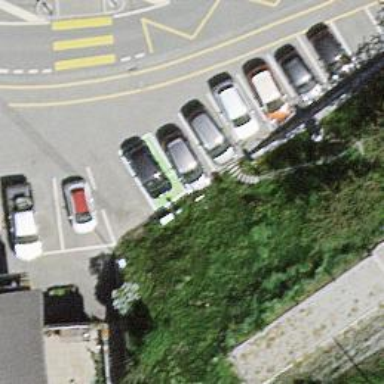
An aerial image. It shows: Charging station.